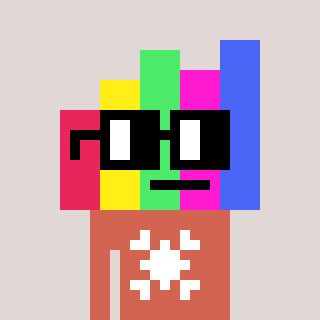
a pixel art character with square black glasses, a bar chart-shaped head and a peachy-colored body on a warm background